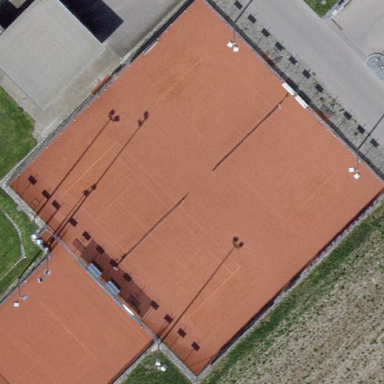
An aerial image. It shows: Tennis court on pitch.